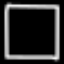
Label: square